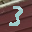
Label: 3